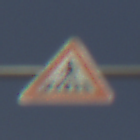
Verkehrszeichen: FussgaengerueberwegRechts
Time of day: MorningAfternoon
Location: Outdoor (Suburban)
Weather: Clear
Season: NotSpecified
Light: Natural